Question: I have Emgu image :
'''
Image<Bgr,byte> image = new Image<Bgr,byte>("image.jpg");
'''
Here is how the file(image.jpg) looks like:

All pixels that inside red-yellow triangle I want to copy to the new image called:
'''
Image<Bgr,byte> copiedSegment;
'''
Any idea how to implement it if I have coordinates all coordinates of the triangle contour.
Thank you in advance.
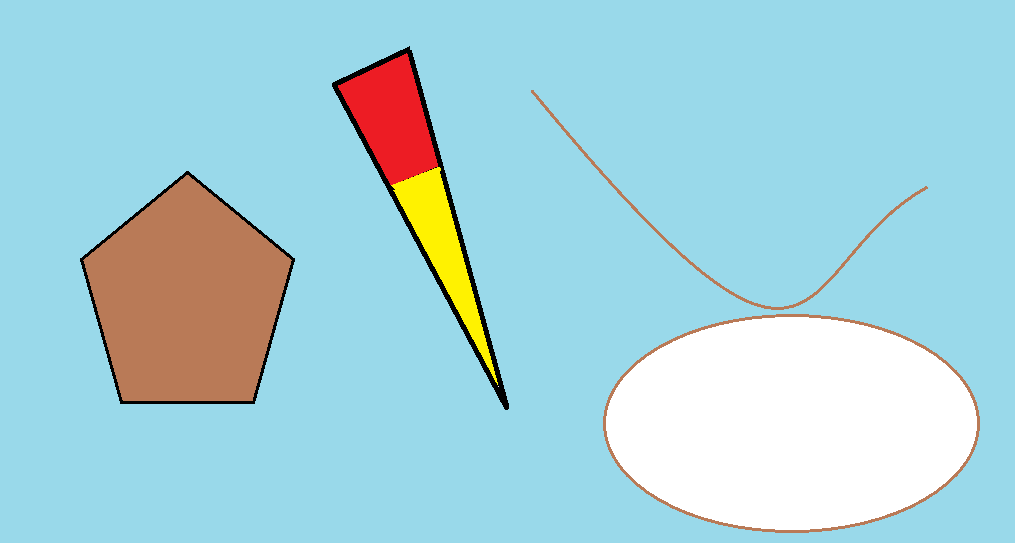
Answer: In the opencv c++ api you can just use the matrix copy function with a mask composed of your triangular components.
'''
Mat image = imread("image.jpg",CV_LOAD_IMAGE_COLOR);
vector<Point> triangleRoi;
Mat mask;
//draw your trianlge on the mask
cv::fillConvexPoly(mask, triangleRoi, 255);
Mat copiedSegment;
image.copyTo(copiedSegment,mask);
'''
You should beable to write some similar code in emgu based on this.